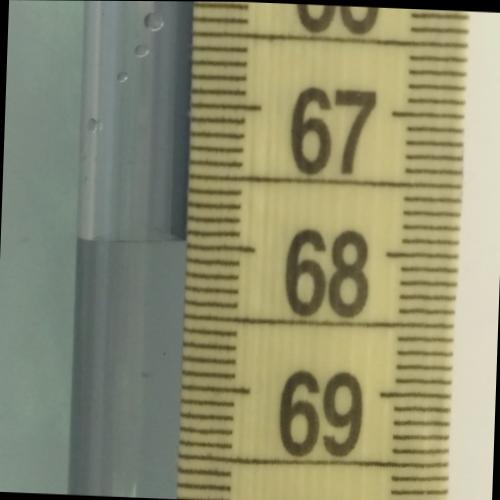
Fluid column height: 68.0 cm